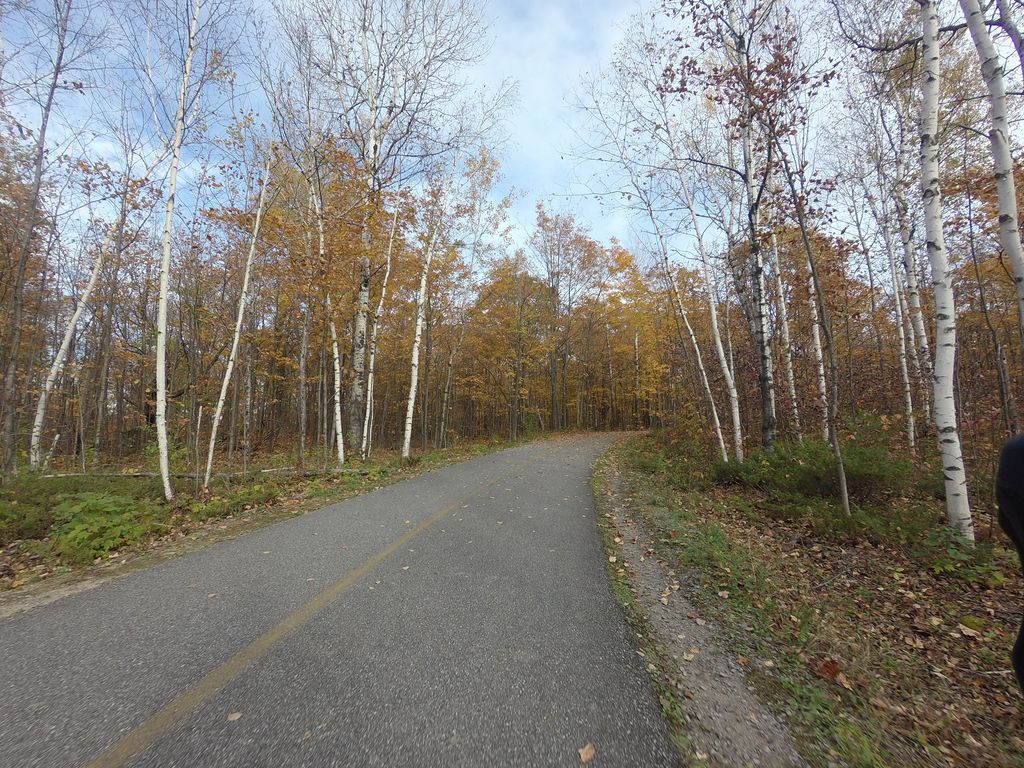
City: ottawa-gatineau